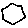
Label: hexagon